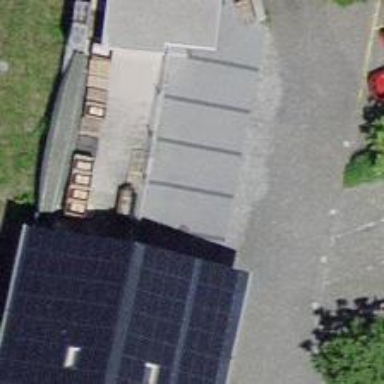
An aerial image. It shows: Car sharing facility.